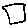
Label: square